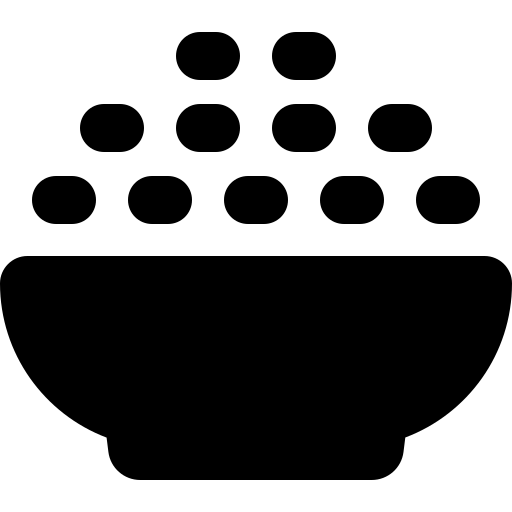
Tags: icon, FontAwesome, fa-icon, solid, bowl, rice